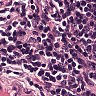
Metastatic tissue present: no